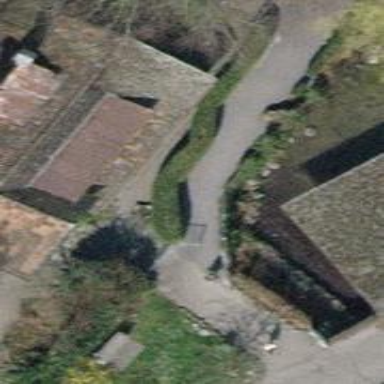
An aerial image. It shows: Gate.